Field crop: maize
Growth stage: 2
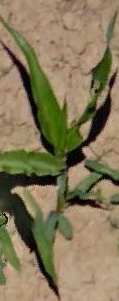
Species: maize